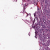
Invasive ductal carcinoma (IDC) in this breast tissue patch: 1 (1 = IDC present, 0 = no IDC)